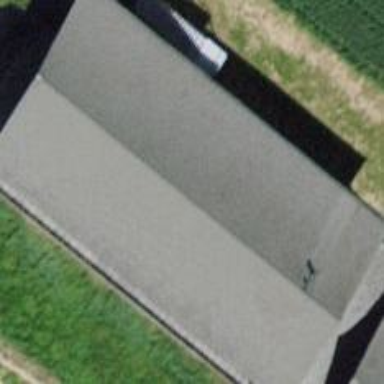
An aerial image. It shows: Gabled building with the roof oriented along its structure.